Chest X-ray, PA view. Patient: 50 years old, sex M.
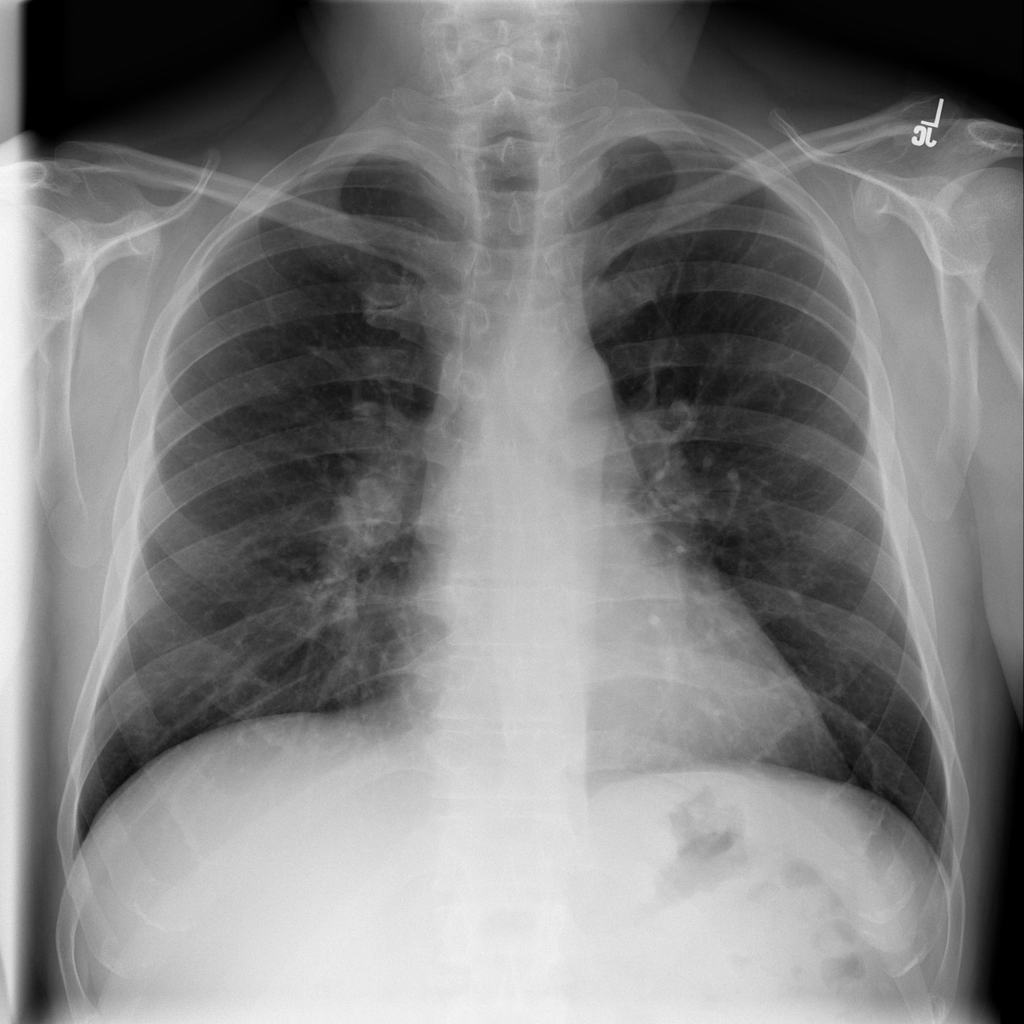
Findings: No Finding